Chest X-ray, AP view. Patient: 21 years old, sex M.
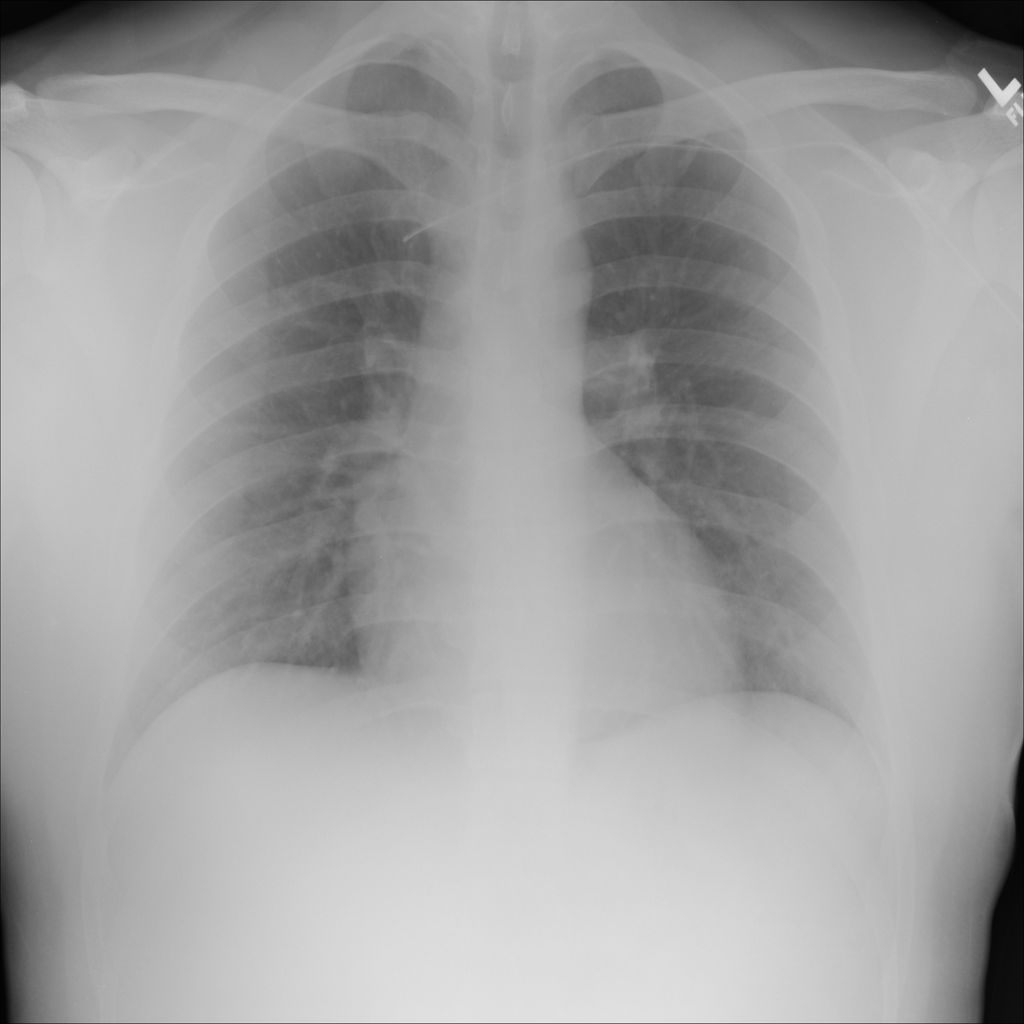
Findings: No Finding